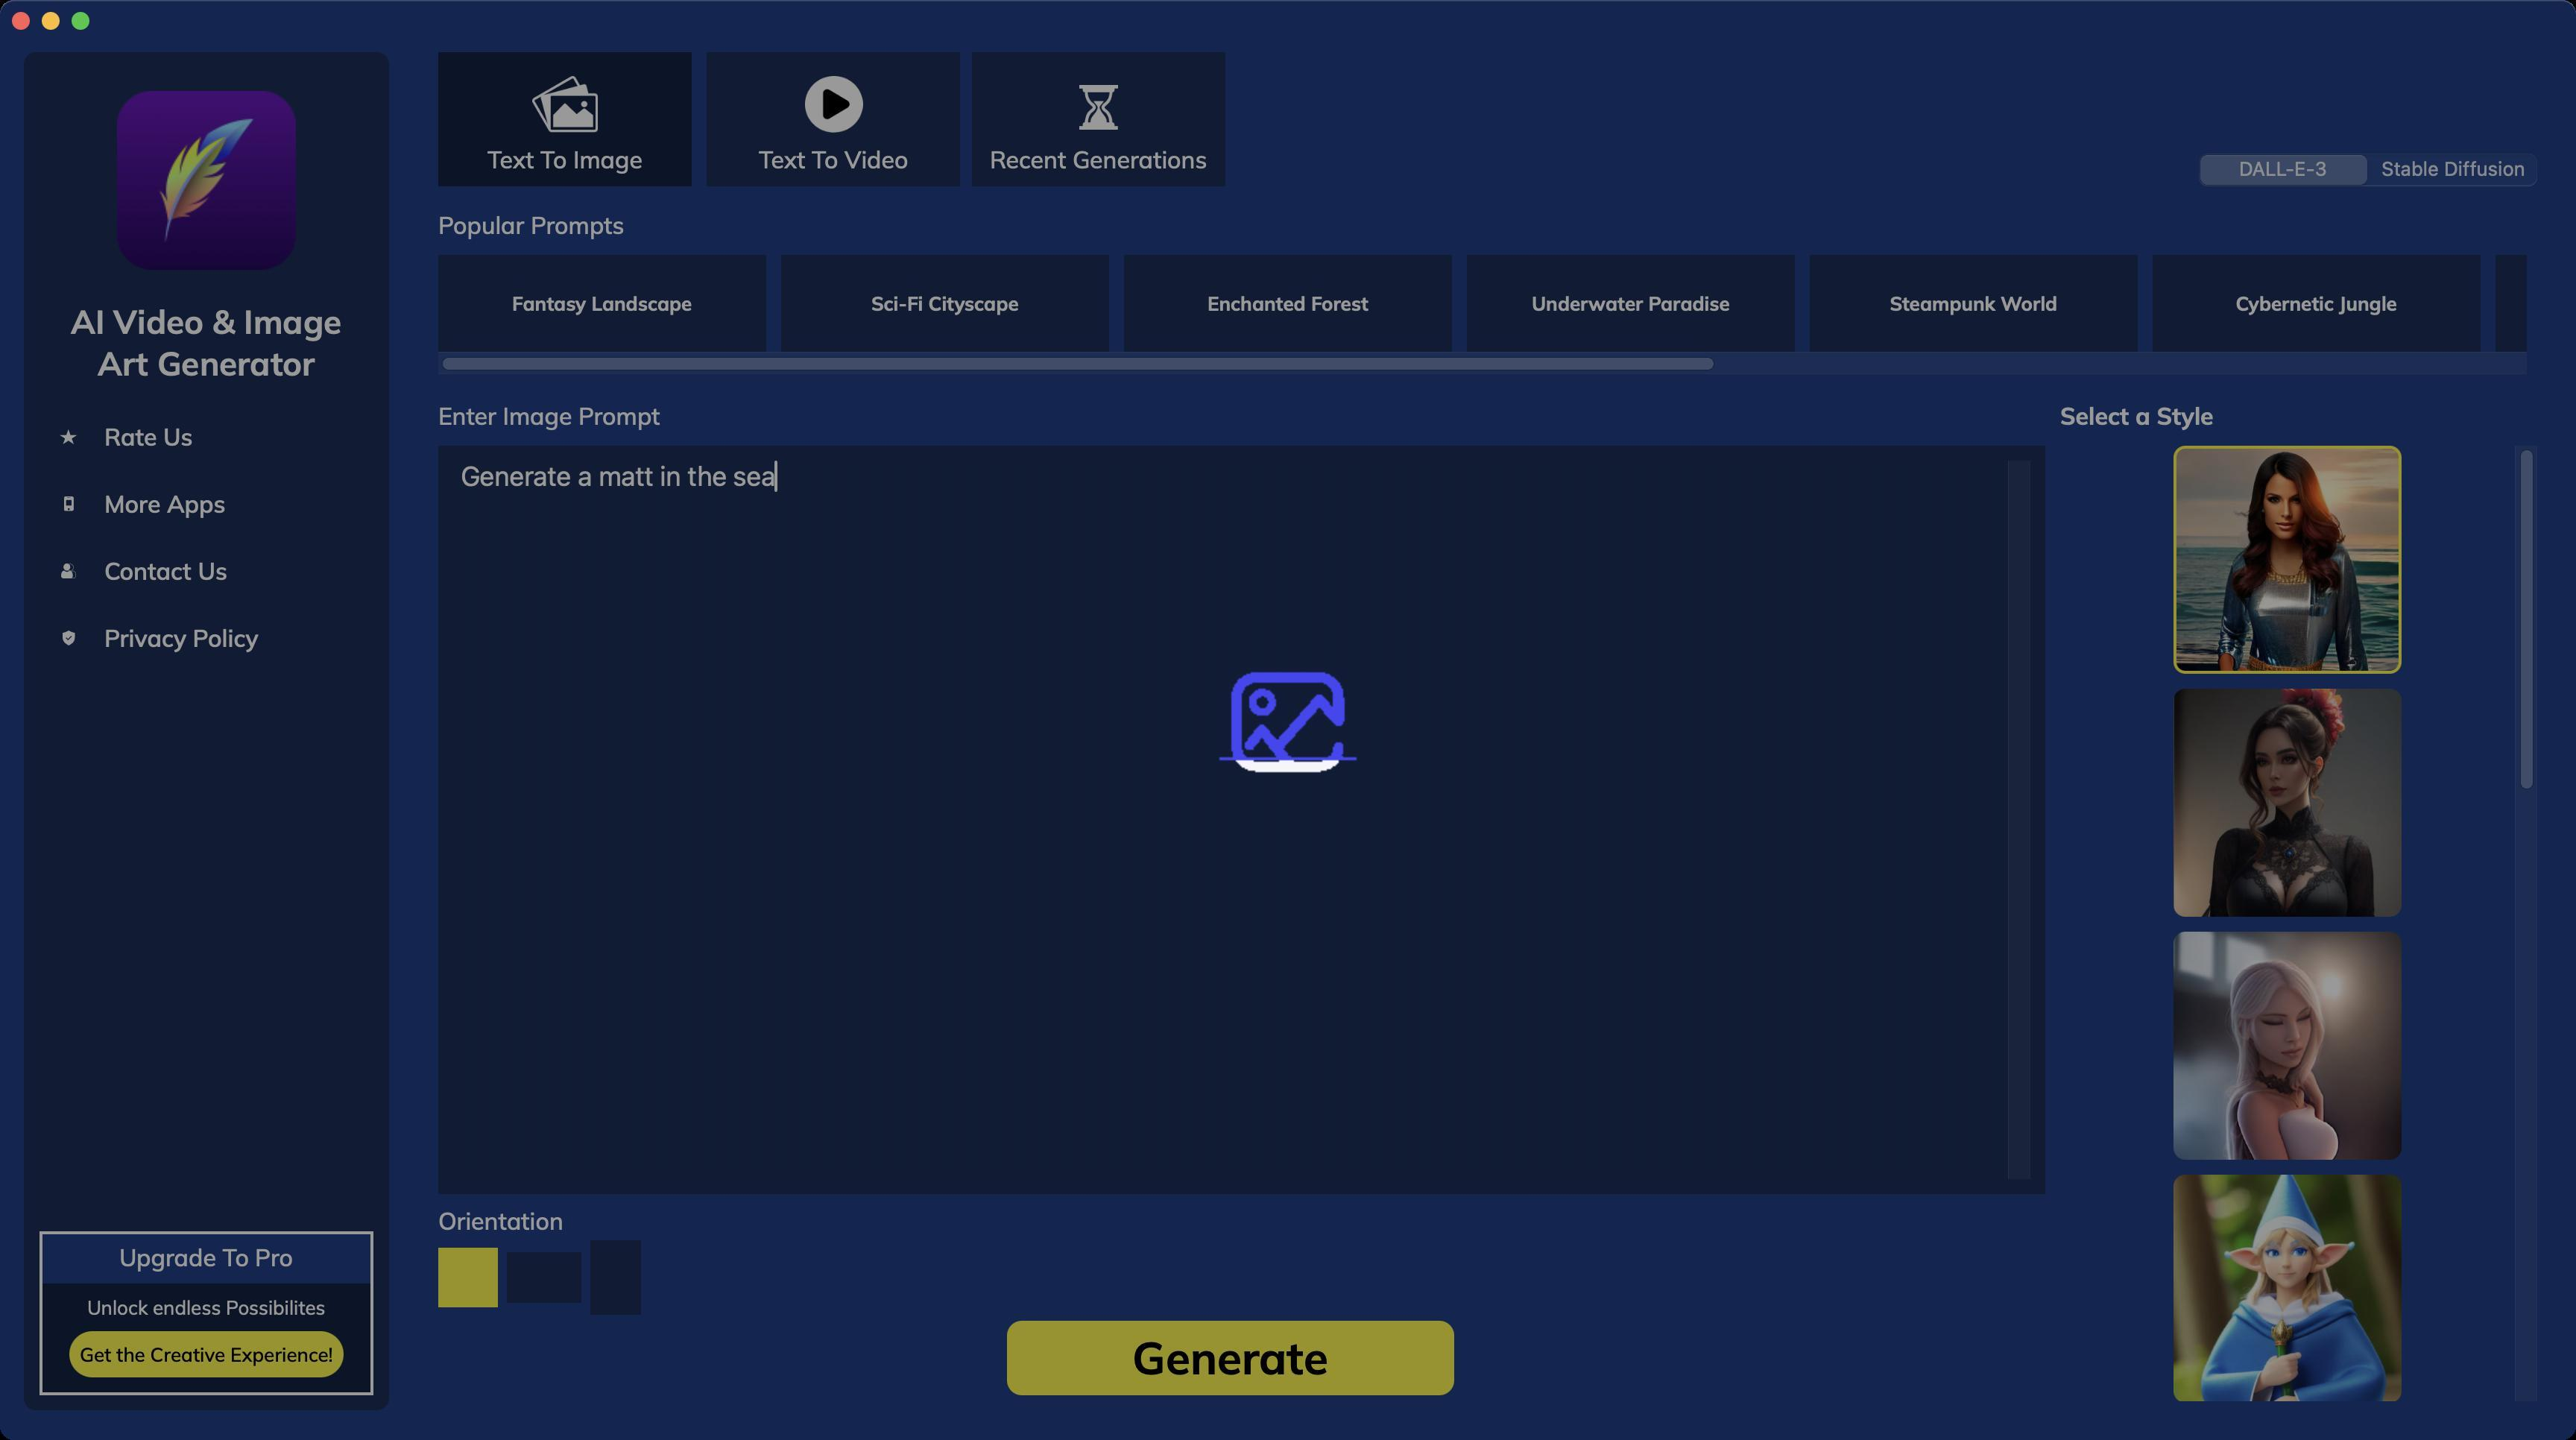
Accessibility tree:
{"name": "", "role": "AXWindow", "description": null, "role_description": "standard window", "value": null, "position": "0.00;45.00", "size": "1728;966", "children": [{"name": null, "role": "AXImage", "description": "icon", "role_description": "image", "value": null, "position": "78.50;61.00", "size": "120;120", "children": []}, {"name": null, "role": "AXStaticText", "description": null, "role_description": "text", "value": "AI Video & Image\nArt Generator", "position": "43.50;202.00", "size": "190;56", "children": []}, {"name": null, "role": "AXStaticText", "description": null, "role_description": "text", "value": "Upgrade To Pro", "position": "78.00;833.50", "size": "121;20", "children": []}, {"name": null, "role": "AXStaticText", "description": null, "role_description": "text", "value": "Unlock endless Possibilites", "position": "56.50;869.00", "size": "164;16", "children": []}, {"name": "Get_the_Creative_Experience!", "role": "AXButton", "description": null, "role_description": "button", "value": null, "position": "46.50;893.00", "size": "184;31", "children": []}, {"name": null, "role": "AXScrollArea", "description": null, "role_description": "scroll area", "value": null, "position": "26.00;278.00", "size": "225;540", "children": [{"name": null, "role": "AXList", "description": null, "role_description": "collection", "value": null, "position": "26.00;278.00", "size": "225;540", "children": [{"name": null, "role": "AXList", "description": null, "role_description": "section", "value": null, "position": "26.00;278.00", "size": "225;165", "children": [{"name": null, "role": "AXGroup", "description": null, "role_description": "group", "value": null, "position": "26.00;278.00", "size": "225;30", "children": [{"name": null, "role": "AXImage", "description": "rateUS", "role_description": "image", "value": null, "position": "36.00;288.00", "size": "20;10", "children": []}, {"name": null, "role": "AXStaticText", "description": null, "role_description": "text", "value": "Rate Us", "position": "68.00;283.00", "size": "175;20", "children": []}]}, {"name": null, "role": "AXGroup", "description": null, "role_description": "group", "value": null, "position": "26.00;323.00", "size": "225;30", "children": [{"name": null, "role": "AXImage", "description": "moreApps", "role_description": "image", "value": null, "position": "36.00;333.00", "size": "20;10", "children": []}, {"name": null, "role": "AXStaticText", "description": null, "role_description": "text", "value": "More Apps", "position": "68.00;328.00", "size": "175;20", "children": []}]}, {"name": null, "role": "AXGroup", "description": null, "role_description": "group", "value": null, "position": "26.00;368.00", "size": "225;30", "children": [{"name": null, "role": "AXImage", "description": "ContactUS", "role_description": "image", "value": null, "position": "36.00;378.00", "size": "20;10", "children": []}, {"name": null, "role": "AXStaticText", "description": null, "role_description": "text", "value": "Contact Us", "position": "68.00;373.00", "size": "175;20", "children": []}]}, {"name": null, "role": "AXGroup", "description": null, "role_description": "group", "value": null, "position": "26.00;413.00", "size": "225;30", "children": [{"name": null, "role": "AXImage", "description": "privacy", "role_description": "image", "value": null, "position": "36.00;423.00", "size": "20;10", "children": []}, {"name": null, "role": "AXStaticText", "description": null, "role_description": "text", "value": "Privacy Policy", "position": "68.00;418.00", "size": "175;20", "children": []}]}]}]}]}, {"name": null, "role": "AXStaticText", "description": null, "role_description": "text", "value": "Text To Image", "position": "325.00;97.00", "size": "108;20", "children": []}, {"name": null, "role": "AXImage", "description": "ImageBtn", "role_description": "image", "value": null, "position": "352.00;51.00", "size": "54;38", "children": []}, {"name": null, "role": "AXStaticText", "description": null, "role_description": "text", "value": "Text To Video", "position": "507.00;97.00", "size": "104;20", "children": []}, {"name": null, "role": "AXImage", "description": "PlayBtn", "role_description": "image", "value": null, "position": "532.00;51.00", "size": "54;38", "children": []}, {"name": null, "role": "AXStaticText", "description": null, "role_description": "text", "value": "Popular Prompts", "position": "292.00;141.00", "size": "129;20", "children": []}, {"name": null, "role": "AXScrollArea", "description": null, "role_description": "scroll area", "value": null, "position": "294.00;171.00", "size": "1401;80", "children": [{"name": null, "role": "AXList", "description": null, "role_description": "collection", "value": null, "position": "294.00;171.00", "size": "2290;65", "children": [{"name": null, "role": "AXList", "description": null, "role_description": "section", "value": null, "position": "294.00;163.50", "size": "2290;80", "children": [{"name": null, "role": "AXGroup", "description": null, "role_description": "group", "value": null, "position": "294.00;163.50", "size": "220;80", "children": [{"name": null, "role": "AXStaticText", "description": null, "role_description": "text", "value": "Fantasy Landscape", "position": "302.00;195.50", "size": "204;16", "children": []}]}, {"name": null, "role": "AXGroup", "description": null, "role_description": "group", "value": null, "position": "524.00;163.50", "size": "220;80", "children": [{"name": null, "role": "AXStaticText", "description": null, "role_description": "text", "value": "Sci-Fi Cityscape", "position": "532.00;195.50", "size": "204;16", "children": []}]}, {"name": null, "role": "AXGroup", "description": null, "role_description": "group", "value": null, "position": "754.00;163.50", "size": "220;80", "children": [{"name": null, "role": "AXStaticText", "description": null, "role_description": "text", "value": "Enchanted Forest", "position": "762.00;195.50", "size": "204;16", "children": []}]}, {"name": null, "role": "AXGroup", "description": null, "role_description": "group", "value": null, "position": "984.00;163.50", "size": "220;80", "children": [{"name": null, "role": "AXStaticText", "description": null, "role_description": "text", "value": "Underwater Paradise", "position": "992.00;195.50", "size": "204;16", "children": []}]}, {"name": null, "role": "AXGroup", "description": null, "role_description": "group", "value": null, "position": "1214.00;163.50", "size": "220;80", "children": [{"name": null, "role": "AXStaticText", "description": null, "role_description": "text", "value": "Steampunk World", "position": "1222.00;195.50", "size": "204;16", "children": []}]}, {"name": null, "role": "AXGroup", "description": null, "role_description": "group", "value": null, "position": "1444.00;163.50", "size": "220;80", "children": [{"name": null, "role": "AXStaticText", "description": null, "role_description": "text", "value": "Cybernetic Jungle", "position": "1452.00;195.50", "size": "204;16", "children": []}]}, {"name": null, "role": "AXGroup", "description": null, "role_description": "group", "value": null, "position": "1674.00;163.50", "size": "220;80", "children": [{"name": null, "role": "AXStaticText", "description": null, "role_description": "text", "value": "Post-Apocalyptic Wasteland", "position": "1682.00;195.50", "size": "204;16", "children": []}]}, {"name": null, "role": "AXGroup", "description": null, "role_description": "group", "value": null, "position": "1904.00;163.50", "size": "220;80", "children": [{"name": null, "role": "No role", "description": "", "role_description": "", "value": null, "position": "", "size": "", "children": []}]}, {"name": null, "role": "AXGroup", "description": null, "role_description": "group", "value": null, "position": "2134.00;163.50", "size": "220;80", "children": [{"name": null, "role": "No role", "description": "", "role_description": "", "value": null, "position": "", "size": "", "children": []}]}, {"name": null, "role": "AXGroup", "description": null, "role_description": "group", "value": null, "position": "2364.00;163.50", "size": "220;80", "children": [{"name": null, "role": "No role", "description": "", "role_description": "", "value": null, "position": "", "size": "", "children": []}]}]}]}, {"name": null, "role": "AXScrollBar", "description": null, "role_description": "scroll bar", "value": 0.0, "position": "294.00;236.00", "size": "1401;15", "children": [{"name": null, "role": "AXValueIndicator", "description": null, "role_description": "value indicator", "value": 0.0, "position": "296.00;236.00", "size": "854;15", "children": []}, {"name": null, "role": "AXButton", "description": null, "role_description": "increment arrow button", "value": null, "position": "294.00;236.00", "size": "0;0", "children": []}, {"name": null, "role": "AXButton", "description": null, "role_description": "decrement arrow button", "value": null, "position": "294.00;236.00", "size": "0;0", "children": []}, {"name": null, "role": "AXButton", "description": null, "role_description": "increment page button", "value": null, "position": "1151.00;236.00", "size": "544;15", "children": []}, {"name": null, "role": "AXButton", "description": null, "role_description": "decrement page button", "value": null, "position": "294.00;236.00", "size": "2;15", "children": []}]}]}, {"name": null, "role": "AXStaticText", "description": null, "role_description": "text", "value": "Enter Image Prompt ", "position": "292.00;269.00", "size": "158;20", "children": []}, {"name": null, "role": "AXScrollArea", "description": null, "role_description": "scroll area", "value": null, "position": "304.00;309.00", "size": "1058;482", "children": [{"name": null, "role": "AXTextArea", "description": null, "role_description": "text entry area", "value": "Generate a matt in the sea", "position": "304.00;309.00", "size": "1043;482", "children": []}, {"name": null, "role": "AXScrollBar", "description": null, "role_description": "scroll bar", "value": 0.0, "position": "1347.00;309.00", "size": "15;482", "children": []}]}, {"name": null, "role": "AXStaticText", "description": null, "role_description": "text", "value": "Orientation", "position": "292.00;809.00", "size": "88;20", "children": []}, {"name": "Generate", "role": "AXButton", "description": null, "role_description": "button", "value": null, "position": "675.50;886.00", "size": "300;50", "children": []}, {"name": null, "role": "AXScrollArea", "description": null, "role_description": "scroll area", "value": null, "position": "1382.00;299.00", "size": "320;641", "children": [{"name": null, "role": "AXList", "description": null, "role_description": "collection", "value": null, "position": "1382.00;299.00", "size": "305;1783", "children": [{"name": null, "role": "AXList", "description": null, "role_description": "section", "value": null, "position": "1458.00;299.00", "size": "153;1783", "children": [{"name": null, "role": "AXGroup", "description": null, "role_description": "group", "value": null, "position": "1458.00;299.00", "size": "153;153", "children": [{"name": null, "role": "AXImage", "description": "midjourney", "role_description": "image", "value": null, "position": "1458.00;299.00", "size": "153;153", "children": []}]}, {"name": null, "role": "AXGroup", "description": null, "role_description": "group", "value": null, "position": "1458.00;462.00", "size": "153;153", "children": [{"name": null, "role": "AXImage", "description": "dream shaper 8797", "role_description": "image", "value": null, "position": "1458.00;462.00", "size": "153;153", "children": []}]}, {"name": null, "role": "AXGroup", "description": null, "role_description": "group", "value": null, "position": "1458.00;625.00", "size": "153;153", "children": [{"name": null, "role": "AXImage", "description": "babes", "role_description": "image", "value": null, "position": "1458.00;625.00", "size": "153;153", "children": []}]}, {"name": null, "role": "AXGroup", "description": null, "role_description": "group", "value": null, "position": "1458.00;788.00", "size": "153;153", "children": [{"name": null, "role": "AXImage", "description": "deliberateappfactory", "role_description": "image", "value": null, "position": "1458.00;788.00", "size": "153;153", "children": []}]}, {"name": null, "role": "AXGroup", "description": null, "role_description": "group", "value": null, "position": "1458.00;951.00", "size": "153;153", "children": [{"name": null, "role": "No role", "description": "", "role_description": "", "value": null, "position": "", "size": "", "children": []}]}, {"name": null, "role": "AXGroup", "description": null, "role_description": "group", "value": null, "position": "1458.00;1114.00", "size": "153;153", "children": [{"name": null, "role": "No role", "description": "", "role_description": "", "value": null, "position": "", "size": "", "children": []}]}, {"name": null, "role": "AXGroup", "description": null, "role_description": "group", "value": null, "position": "1458.00;1277.00", "size": "153;153", "children": [{"name": null, "role": "No role", "description": "", "role_description": "", "value": null, "position": "", "size": "", "children": []}]}, {"name": null, "role": "AXGroup", "description": null, "role_description": "group", "value": null, "position": "1458.00;1440.00", "size": "153;153", "children": [{"name": null, "role": "No role", "description": "", "role_description": "", "value": null, "position": "", "size": "", "children": []}]}, {"name": null, "role": "AXGroup", "description": null, "role_description": "group", "value": null, "position": "1458.00;1603.00", "size": "153;153", "children": [{"name": null, "role": "No role", "description": "", "role_description": "", "value": null, "position": "", "size": "", "children": []}]}, {"name": null, "role": "AXGroup", "description": null, "role_description": "group", "value": null, "position": "1458.00;1766.00", "size": "153;153", "children": [{"name": null, "role": "No role", "description": "", "role_description": "", "value": null, "position": "", "size": "", "children": []}]}, {"name": null, "role": "AXGroup", "description": null, "role_description": "group", "value": null, "position": "1458.00;1929.00", "size": "153;153", "children": [{"name": null, "role": "No role", "description": "", "role_description": "", "value": null, "position": "", "size": "", "children": []}]}]}]}, {"name": null, "role": "AXScrollBar", "description": null, "role_description": "scroll bar", "value": 0.0, "position": "1687.00;299.00", "size": "15;641", "children": [{"name": null, "role": "AXValueIndicator", "description": null, "role_description": "value indicator", "value": 0.0, "position": "1687.00;301.00", "size": "15;229", "children": []}, {"name": null, "role": "AXButton", "description": null, "role_description": "increment arrow button", "value": null, "position": "1687.00;299.00", "size": "0;0", "children": []}, {"name": null, "role": "AXButton", "description": null, "role_description": "decrement arrow button", "value": null, "position": "1687.00;299.00", "size": "0;0", "children": []}, {"name": null, "role": "AXButton", "description": null, "role_description": "increment page button", "value": null, "position": "1687.00;530.50", "size": "15;410", "children": []}, {"name": null, "role": "AXButton", "description": null, "role_description": "decrement page button", "value": null, "position": "1687.00;299.00", "size": "15;2", "children": []}]}]}, {"name": null, "role": "AXStaticText", "description": null, "role_description": "text", "value": "Select a Style", "position": "1380.00;269.00", "size": "107;20", "children": []}, {"name": null, "role": "AXStaticText", "description": null, "role_description": "text", "value": "Recent Generations", "position": "662.00;97.00", "size": "150;20", "children": []}, {"name": null, "role": "AXImage", "description": "history", "role_description": "image", "value": null, "position": "722.00;57.00", "size": "30;30", "children": []}, {"name": null, "role": "AXRadioGroup", "description": null, "role_description": "radio group", "value": "{\n    \"name\": null,\n    \"role\": \"AXRadioButton\",\n    \"description\": \"DALL-E-3\",\n    \"role_description\": \"radio button\",\n    \"value\": 1,\n    \"position\": \"1473.00;102.00\",\n    \"size\": \"116;24\",\n    \"children\": []\n}", "position": "1473.00;102.00", "size": "231;24", "children": [{"name": null, "role": "AXRadioButton", "description": "DALL-E-3", "role_description": "radio button", "value": 1, "position": "1473.00;102.00", "size": "116;24", "children": []}, {"name": null, "role": "AXRadioButton", "description": "Stable Diffusion", "role_description": "radio button", "value": 0, "position": "1589.00;102.00", "size": "115;24", "children": []}]}, {"name": null, "role": "AXImage", "description": "", "role_description": "image", "value": null, "position": "789.00;408.00", "size": "150;150", "children": []}, {"name": null, "role": "AXButton", "description": null, "role_description": "close button", "value": null, "position": "7.00;6.00", "size": "14;16", "children": []}, {"name": null, "role": "AXButton", "description": null, "role_description": "full screen button", "value": null, "position": "47.00;6.00", "size": "14;16", "children": [{"name": null, "role": "AXGroup", "description": null, "role_description": "group", "value": null, "position": "47.00;6.00", "size": "14;16", "children": [{"name": null, "role": "AXGroup", "description": null, "role_description": "group", "value": null, "position": "47.00;6.00", "size": "14;16", "children": []}]}]}, {"name": null, "role": "AXButton", "description": null, "role_description": "minimize button", "value": null, "position": "27.00;6.00", "size": "14;16", "children": []}, {"name": null, "role": "AXStaticText", "description": null, "role_description": "text", "value": "", "position": "859.00;5.00", "size": "10;16", "children": []}]}